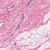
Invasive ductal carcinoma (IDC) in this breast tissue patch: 0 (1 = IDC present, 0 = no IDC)